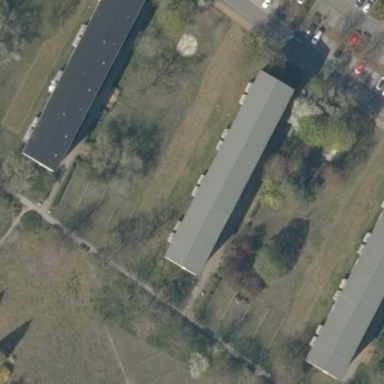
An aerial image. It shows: Residential building.